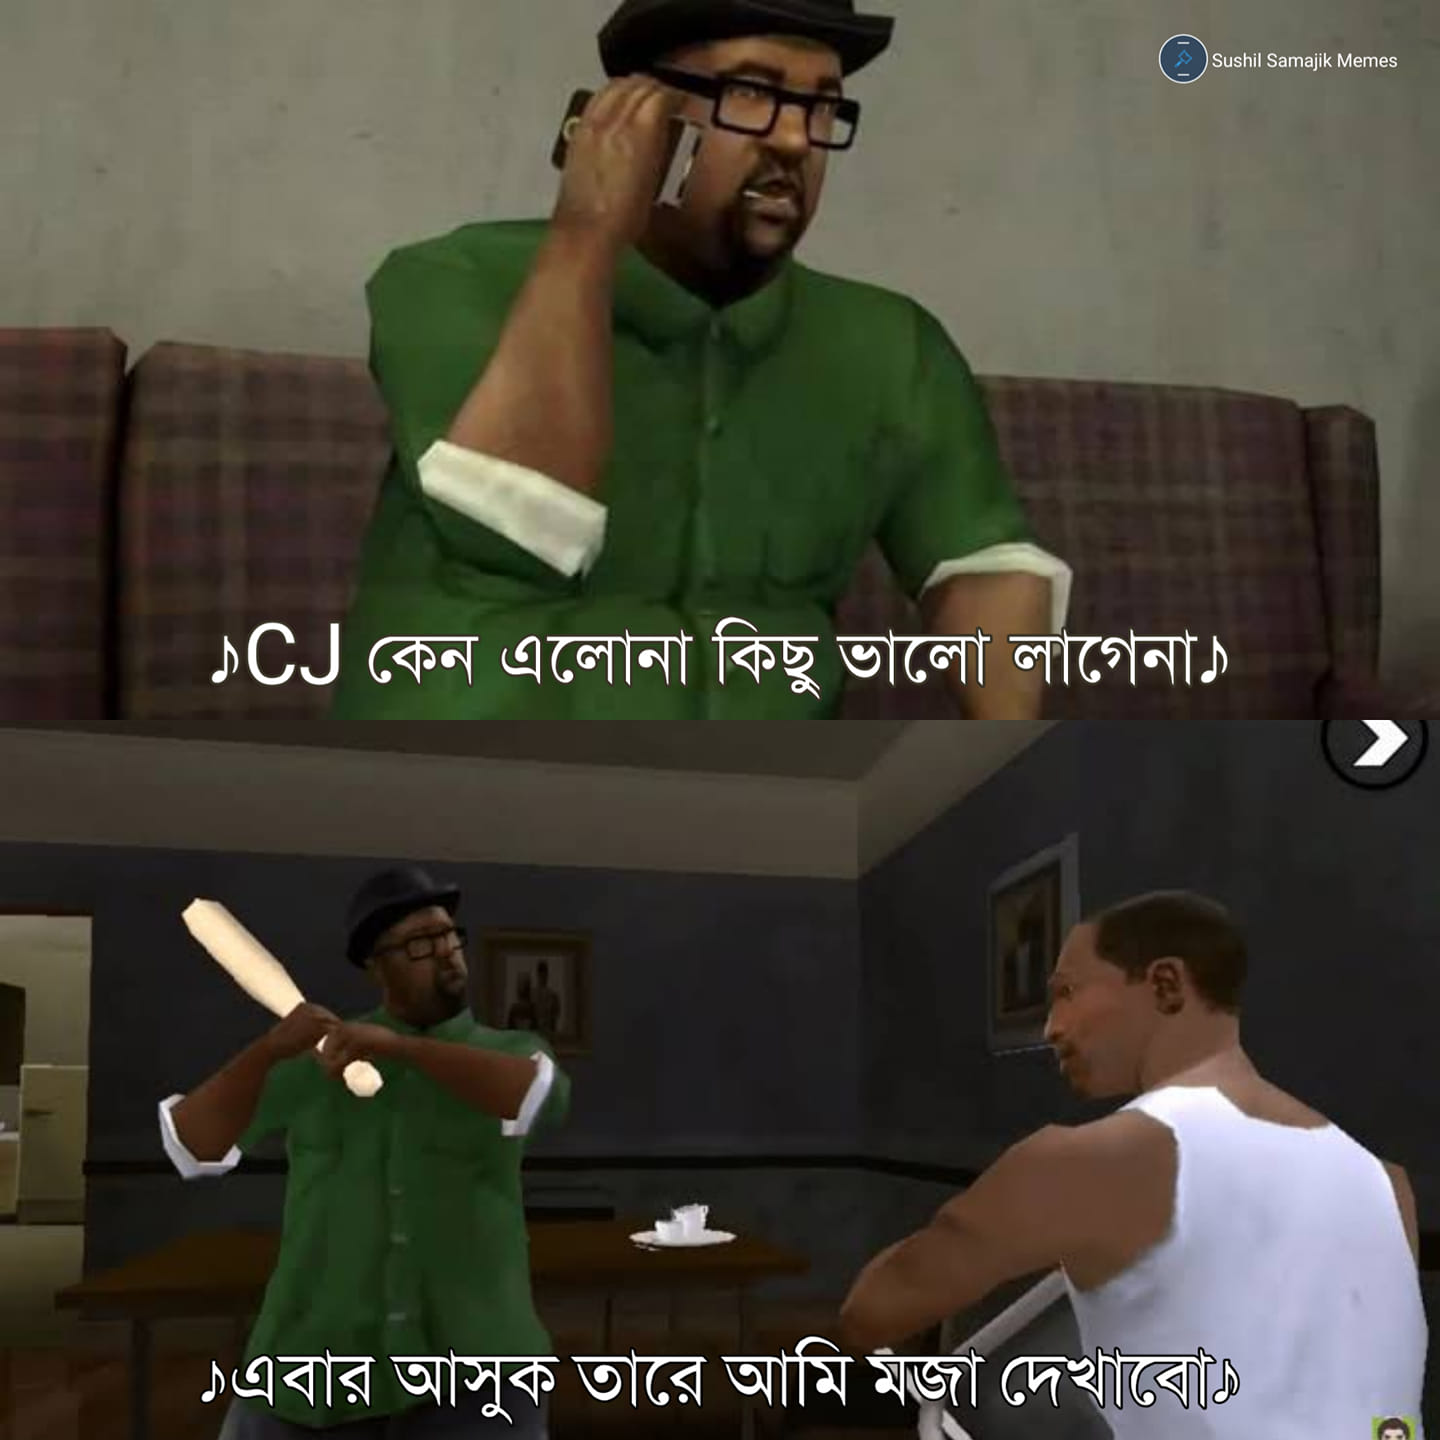
Caption: CJ কেন এলোনা কিছু ভালো লাগেনা    এবার আসুক তারে আমি মজা দেখাবো
Label: non-hate